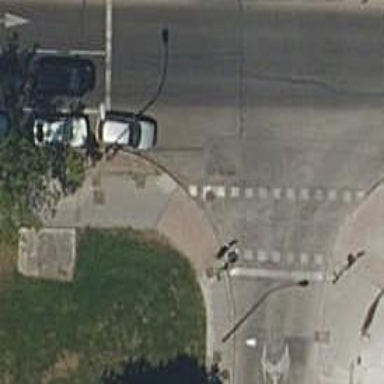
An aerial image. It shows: Sidewalk made of paving stones.